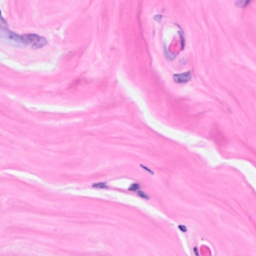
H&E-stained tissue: Breast